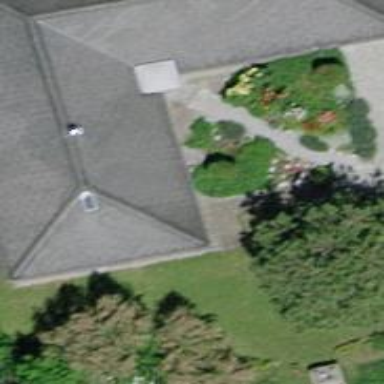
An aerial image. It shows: Detached building with hipped roof.